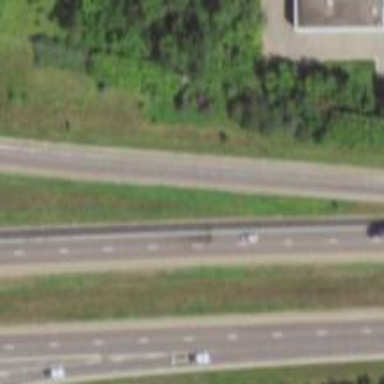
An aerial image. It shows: Asphalt motorway link.